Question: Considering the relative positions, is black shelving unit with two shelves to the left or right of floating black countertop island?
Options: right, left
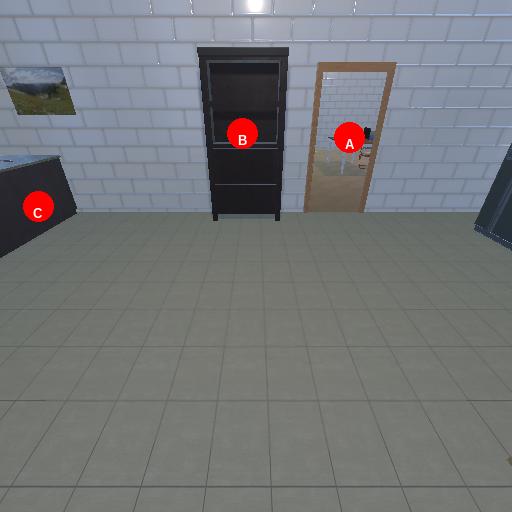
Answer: right